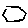
Label: hexagon